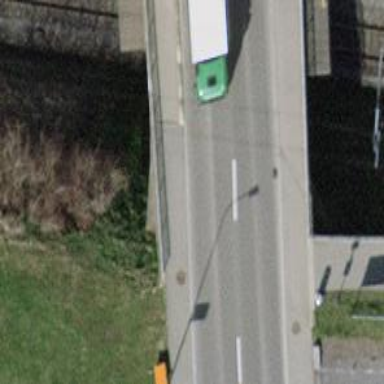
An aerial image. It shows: Sidewalk bridge over footway road.